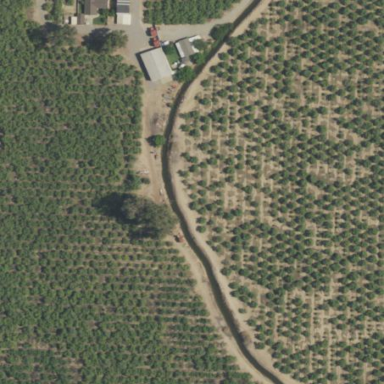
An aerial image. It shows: Almond orchard with rows of almond trees.